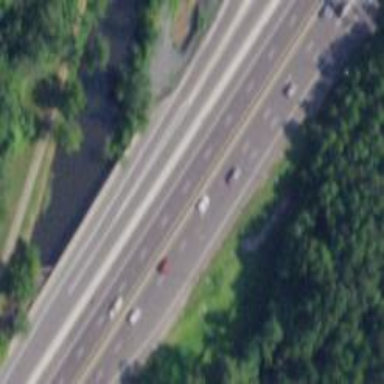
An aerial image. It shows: Trunk link highway.